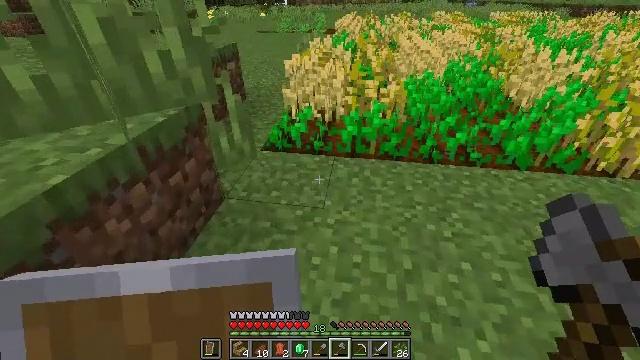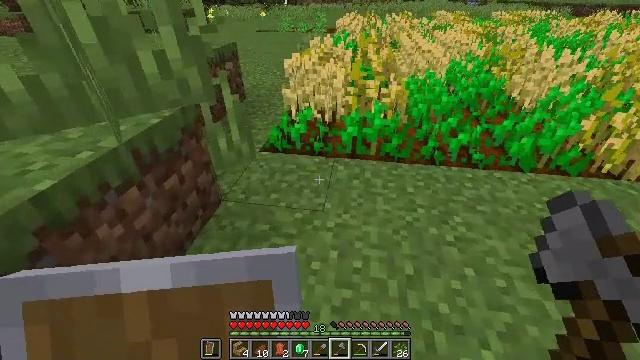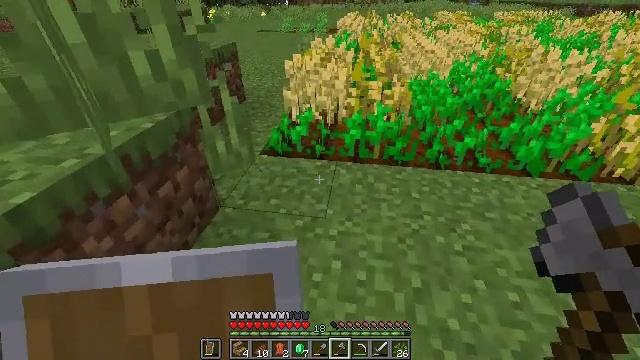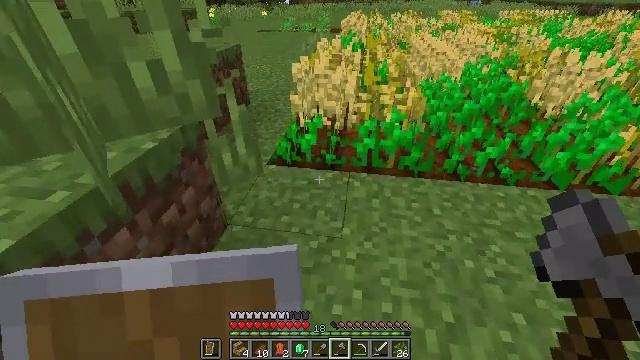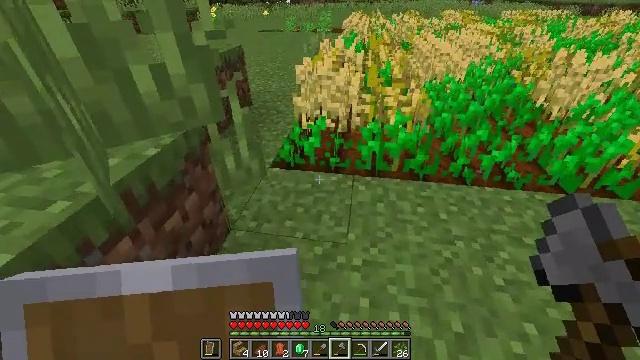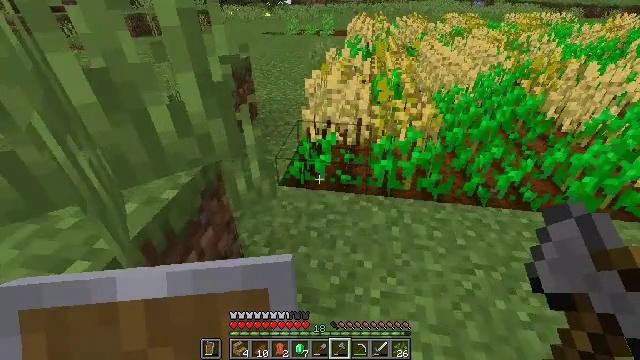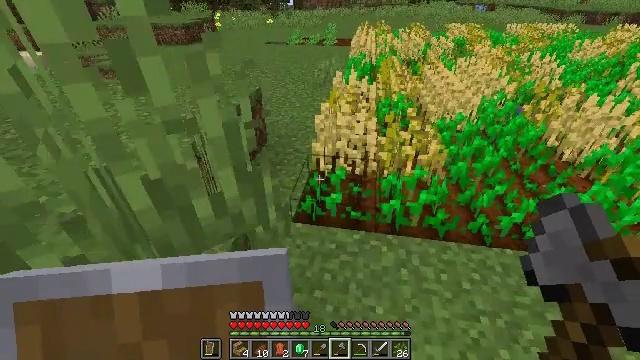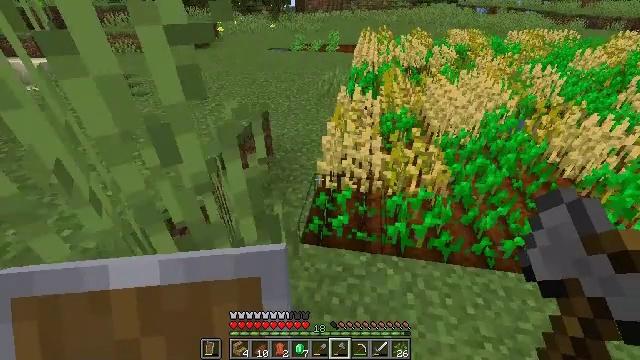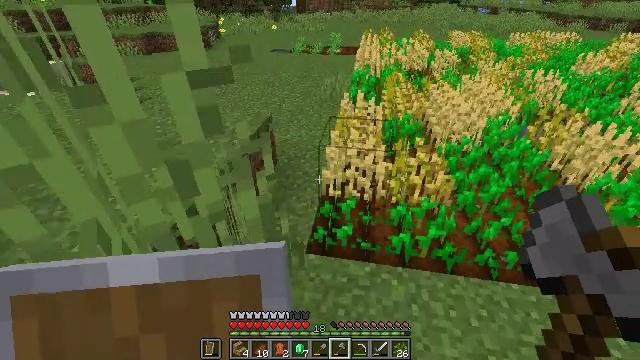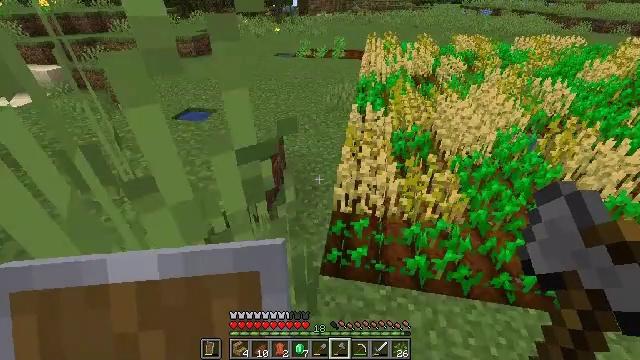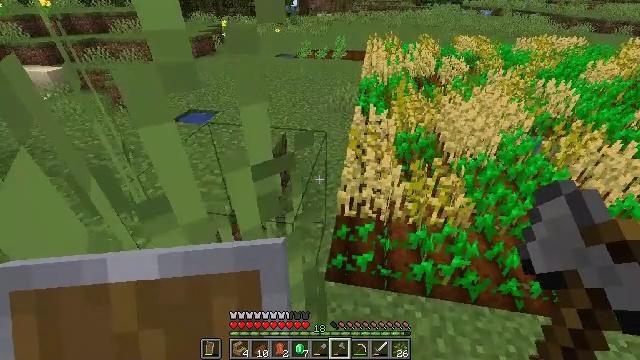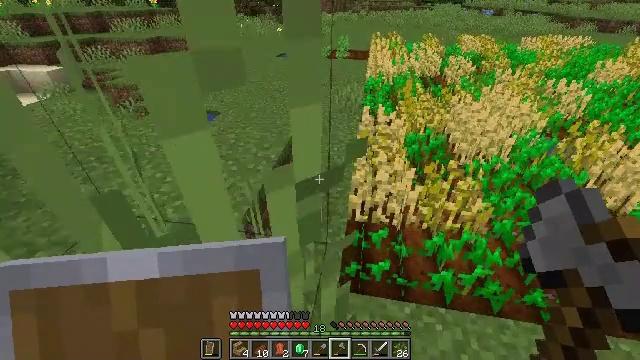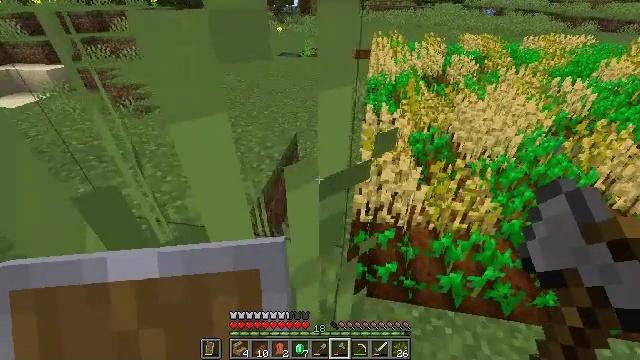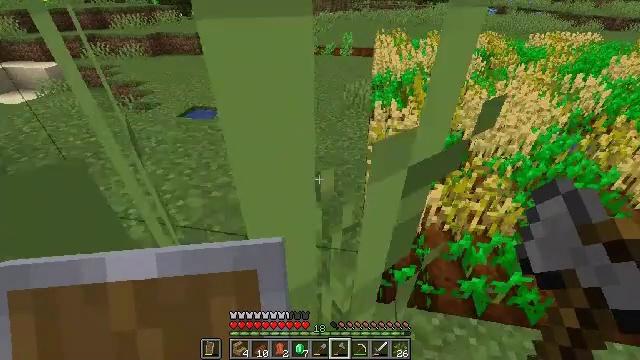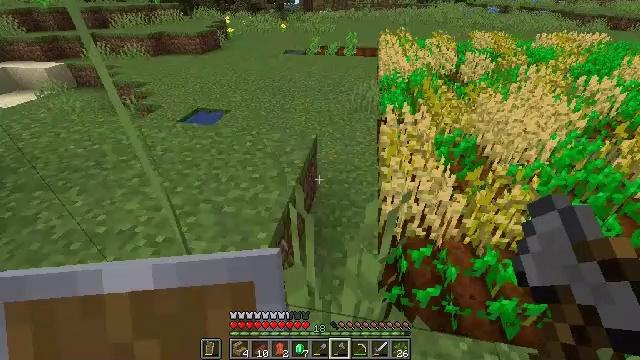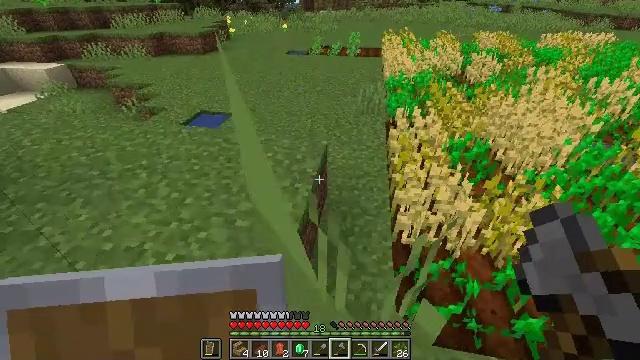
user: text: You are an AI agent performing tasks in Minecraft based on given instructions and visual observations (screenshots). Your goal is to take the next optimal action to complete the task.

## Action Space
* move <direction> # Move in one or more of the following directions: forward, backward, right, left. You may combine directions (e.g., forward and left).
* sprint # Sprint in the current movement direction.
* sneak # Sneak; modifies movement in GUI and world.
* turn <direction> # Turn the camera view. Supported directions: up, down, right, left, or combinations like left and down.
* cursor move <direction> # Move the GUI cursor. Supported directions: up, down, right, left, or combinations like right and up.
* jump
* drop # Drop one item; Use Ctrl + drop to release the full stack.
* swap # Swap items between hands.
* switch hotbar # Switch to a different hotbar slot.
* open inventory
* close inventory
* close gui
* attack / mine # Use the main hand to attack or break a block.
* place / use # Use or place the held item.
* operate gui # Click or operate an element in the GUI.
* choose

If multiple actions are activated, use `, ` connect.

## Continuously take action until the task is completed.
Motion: motion action
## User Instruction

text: Break the potato plant to gather potatoes.
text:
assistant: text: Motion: move forward and move left
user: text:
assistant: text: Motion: move forward and move left
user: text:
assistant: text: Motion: move forward and move left
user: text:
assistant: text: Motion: move forward and move left
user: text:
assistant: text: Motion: move forward and move left, jump
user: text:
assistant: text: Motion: move forward and move left, jump
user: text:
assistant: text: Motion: move forward and move left, jump
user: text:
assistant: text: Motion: move forward and move left, jump
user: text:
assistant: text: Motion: move forward and move left
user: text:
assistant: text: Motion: move forward and move left
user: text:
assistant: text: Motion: move forward and move left
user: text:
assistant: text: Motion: move forward and move left
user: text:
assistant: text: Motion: move forward and move left
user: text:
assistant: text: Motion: move forward and move left
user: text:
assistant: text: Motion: move forward and move left
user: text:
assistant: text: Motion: move forward and move left
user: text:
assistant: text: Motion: move forward and move left
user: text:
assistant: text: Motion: move forward and move left
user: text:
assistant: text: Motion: move forward and move left
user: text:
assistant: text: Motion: move forward
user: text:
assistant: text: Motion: move forward
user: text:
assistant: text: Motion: move forward
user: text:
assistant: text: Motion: move forward
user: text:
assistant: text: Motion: move forward
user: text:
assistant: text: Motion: move forward
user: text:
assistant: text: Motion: move forward
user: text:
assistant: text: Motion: move forward
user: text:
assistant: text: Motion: move forward
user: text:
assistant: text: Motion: move forward
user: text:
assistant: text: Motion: move forward